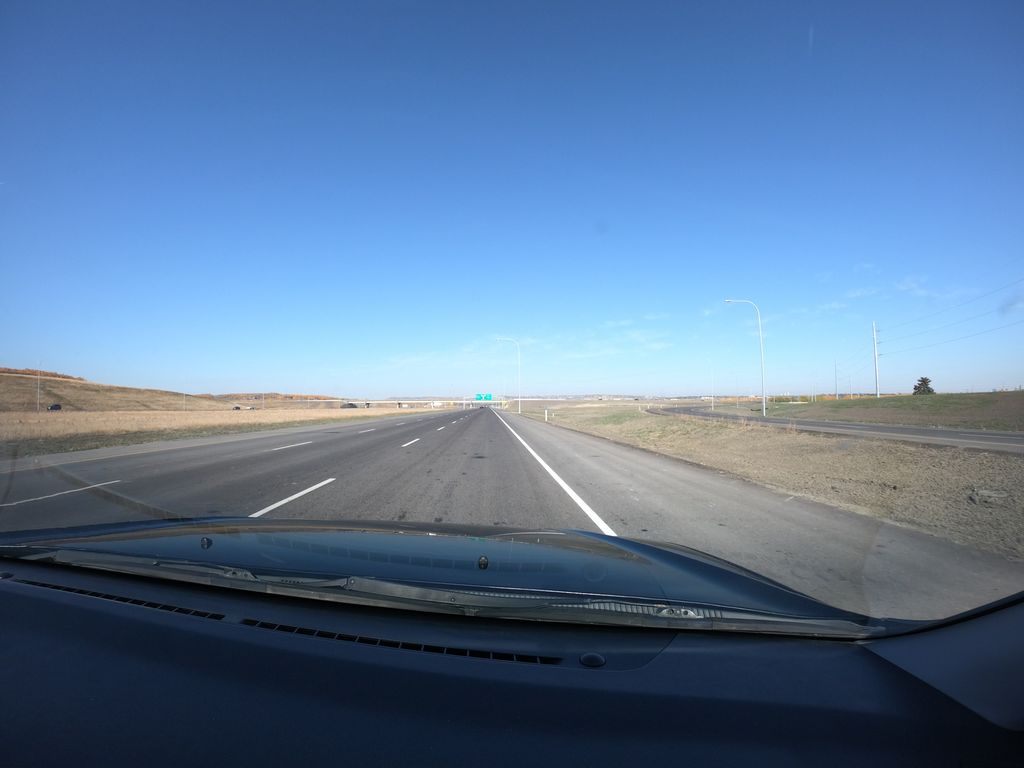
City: calgary